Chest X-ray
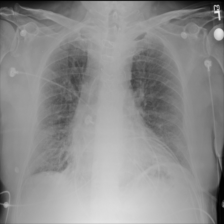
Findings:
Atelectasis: negative
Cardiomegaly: negative
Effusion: negative
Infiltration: negative
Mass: negative
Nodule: negative
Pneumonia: negative
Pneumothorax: negative
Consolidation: negative
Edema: negative
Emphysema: negative
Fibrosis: negative
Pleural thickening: negative
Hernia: negative